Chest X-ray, AP view. Patient: 36 years old, sex M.
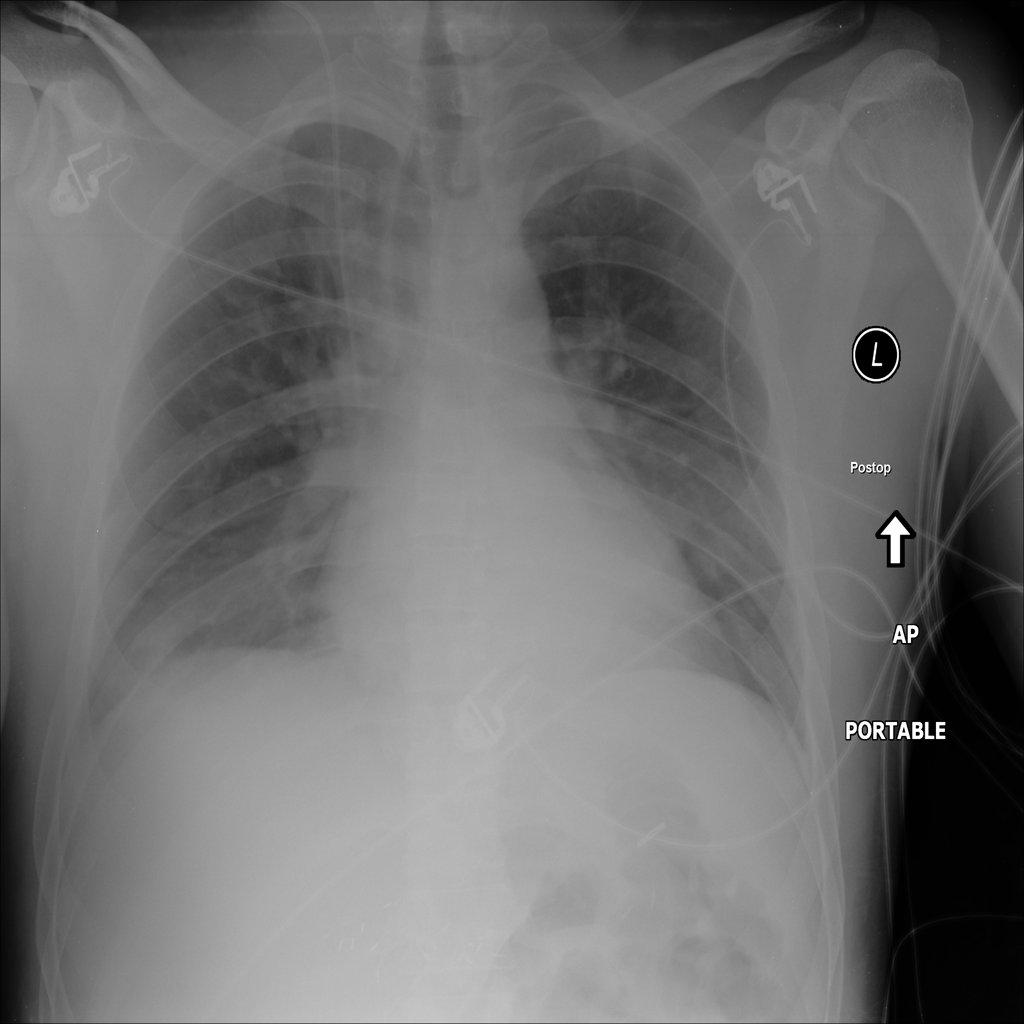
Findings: No Finding